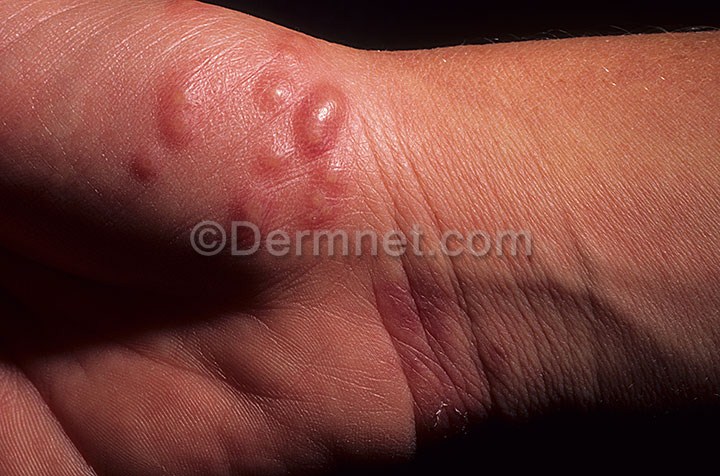
Disease: Warts Molluscum and other Viral Infections